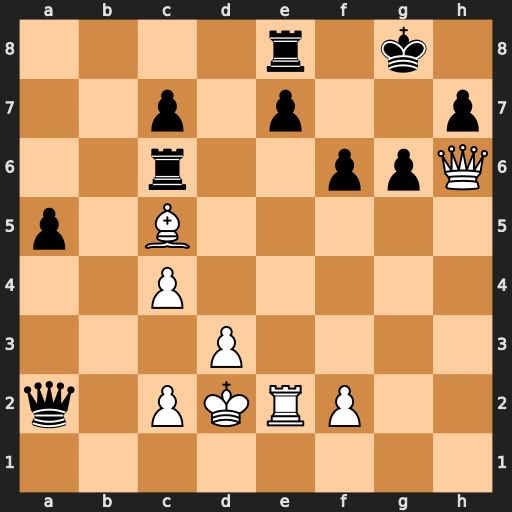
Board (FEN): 4r1k1/2p1p2p/2r2ppQ/p1B5/2P5/3P4/q1PKRP2/8
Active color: w
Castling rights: -
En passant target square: -
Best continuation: Rxe7 Rxe7 Bxe7 Kf7 Qf8+